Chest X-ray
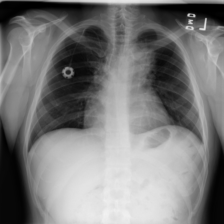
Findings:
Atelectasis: negative
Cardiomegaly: negative
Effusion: negative
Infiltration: negative
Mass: negative
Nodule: negative
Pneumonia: negative
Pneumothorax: negative
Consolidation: negative
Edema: negative
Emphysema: negative
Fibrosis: negative
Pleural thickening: negative
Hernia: negative